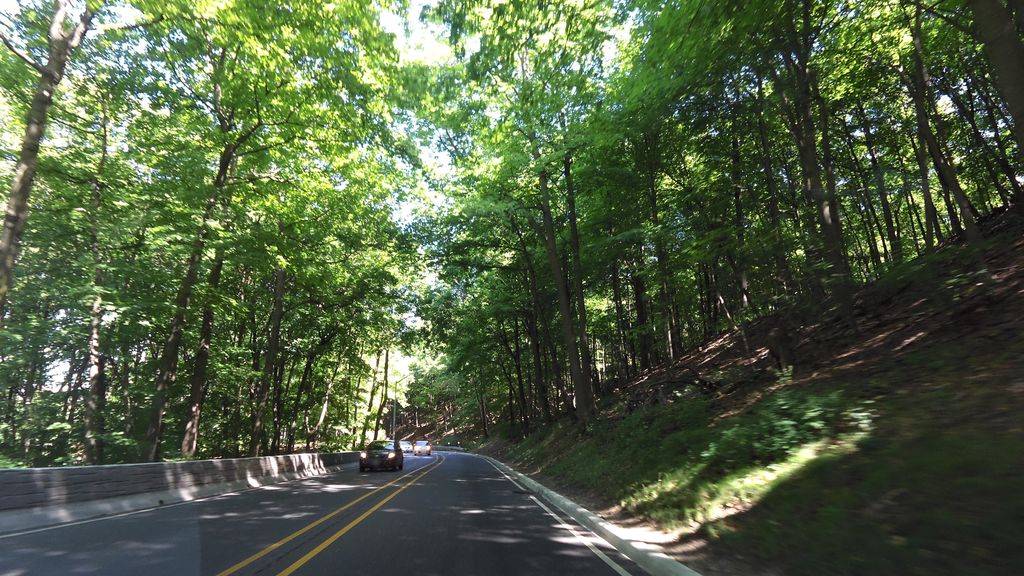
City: hamilton